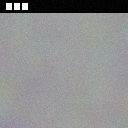
Screen state: on